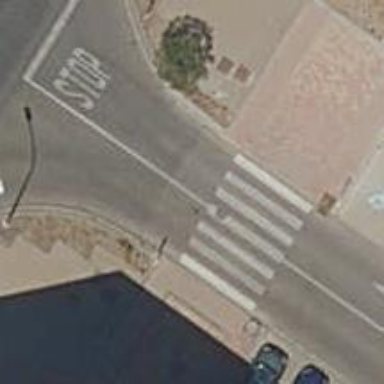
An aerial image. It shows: Pedestrian crossing with zebra markings on the footway.